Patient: sex F, age 48
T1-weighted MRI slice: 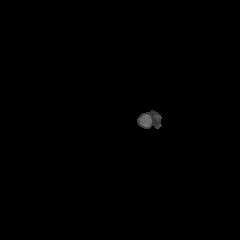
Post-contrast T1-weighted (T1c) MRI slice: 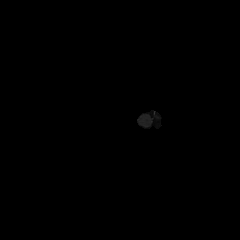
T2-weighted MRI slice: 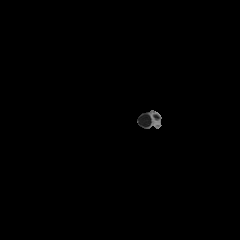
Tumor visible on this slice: no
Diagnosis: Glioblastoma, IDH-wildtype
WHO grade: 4